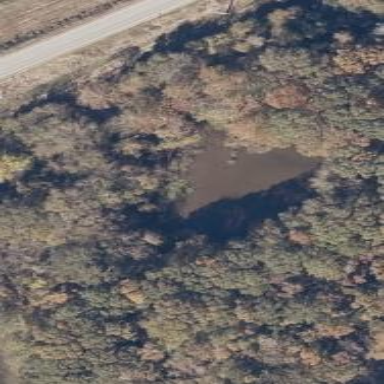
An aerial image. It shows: Serene pond surrounded by nature.